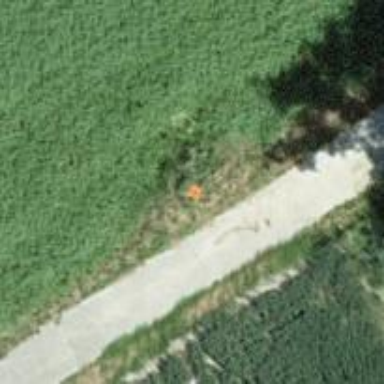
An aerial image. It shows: Pole with roofed pipeline marker.